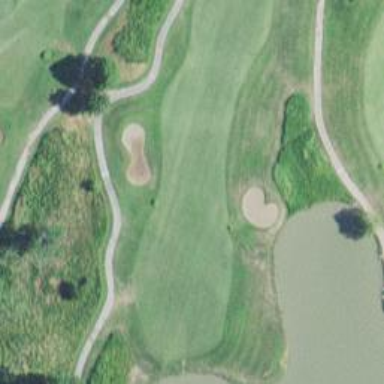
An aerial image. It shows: View of golf hole.